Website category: university
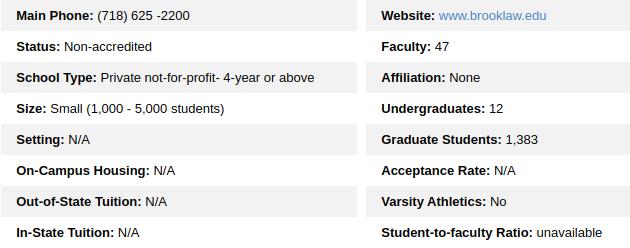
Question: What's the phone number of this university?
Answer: (718) 625 -2200

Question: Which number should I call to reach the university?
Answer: (718) 625 -2200

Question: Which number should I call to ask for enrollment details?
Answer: (718) 625 -2200

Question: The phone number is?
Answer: (718) 625 -2200

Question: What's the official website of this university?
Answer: www.brooklaw.edu

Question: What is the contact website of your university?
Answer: www.brooklaw.edu

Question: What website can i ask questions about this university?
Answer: www.brooklaw.edu

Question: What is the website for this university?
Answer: www.brooklaw.edu

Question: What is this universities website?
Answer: www.brooklaw.edu

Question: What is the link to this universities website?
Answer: www.brooklaw.edu

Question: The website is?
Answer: www.brooklaw.edu

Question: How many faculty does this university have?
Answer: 47

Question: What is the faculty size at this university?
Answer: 47

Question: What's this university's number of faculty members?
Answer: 47

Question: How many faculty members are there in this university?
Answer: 47

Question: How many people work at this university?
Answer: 47

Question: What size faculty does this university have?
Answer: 47

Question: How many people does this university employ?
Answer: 47

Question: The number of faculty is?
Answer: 47

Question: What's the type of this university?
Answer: Private not-for-profit- 4-year or above

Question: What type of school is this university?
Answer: Private not-for-profit- 4-year or above

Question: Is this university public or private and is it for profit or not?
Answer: Private not-for-profit- 4-year or above

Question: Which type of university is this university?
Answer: Private not-for-profit- 4-year or above

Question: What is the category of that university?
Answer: Private not-for-profit- 4-year or above

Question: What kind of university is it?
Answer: Private not-for-profit- 4-year or above

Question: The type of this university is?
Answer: Private not-for-profit- 4-year or above

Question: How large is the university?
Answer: Small (1,000 - 5,000 students)

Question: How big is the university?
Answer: Small (1,000 - 5,000 students)

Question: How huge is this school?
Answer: Small (1,000 - 5,000 students)

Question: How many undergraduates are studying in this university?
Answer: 12

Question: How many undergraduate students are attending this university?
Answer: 12

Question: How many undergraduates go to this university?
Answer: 12

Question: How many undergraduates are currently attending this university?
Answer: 12

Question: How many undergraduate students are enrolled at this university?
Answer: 12

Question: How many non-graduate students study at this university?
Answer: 12

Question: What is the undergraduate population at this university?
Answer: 12

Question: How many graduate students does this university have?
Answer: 1,383

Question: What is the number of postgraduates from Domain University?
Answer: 1,383

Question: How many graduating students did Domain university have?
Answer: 1,383

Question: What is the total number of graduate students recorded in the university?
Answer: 1,383

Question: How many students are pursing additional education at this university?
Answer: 1,383

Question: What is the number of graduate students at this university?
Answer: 1,383

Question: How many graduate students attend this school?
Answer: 1,383

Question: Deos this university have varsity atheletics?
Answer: No

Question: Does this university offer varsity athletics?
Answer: No

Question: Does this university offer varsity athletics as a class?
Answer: No

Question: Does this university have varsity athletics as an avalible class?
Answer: No

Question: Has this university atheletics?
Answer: No

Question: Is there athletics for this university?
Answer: No

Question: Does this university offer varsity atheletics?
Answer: No

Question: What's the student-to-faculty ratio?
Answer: unavailable

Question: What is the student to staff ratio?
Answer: unavailable

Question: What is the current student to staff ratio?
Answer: unavailable

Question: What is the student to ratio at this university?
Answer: unavailable

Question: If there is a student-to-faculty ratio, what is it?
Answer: unavailable

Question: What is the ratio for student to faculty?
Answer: unavailable

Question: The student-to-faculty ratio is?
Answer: unavailable